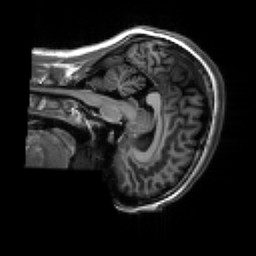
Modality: T1w
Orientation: sagittal
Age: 18
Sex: female
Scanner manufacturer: siemens
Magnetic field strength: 3 T
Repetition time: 2.3 s
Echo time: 0.00266 s